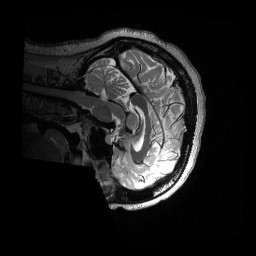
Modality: T2w
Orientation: sagittal
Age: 30
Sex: female
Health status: ill
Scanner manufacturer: siemens
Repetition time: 3.2 s